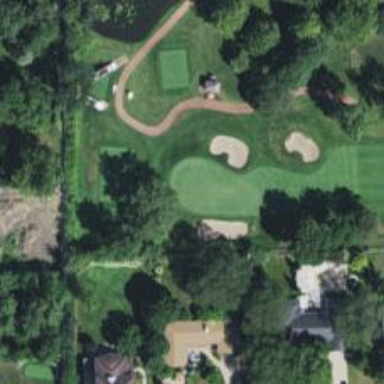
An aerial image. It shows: Golf hole.